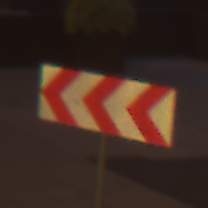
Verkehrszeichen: RichtungstafelnInKurvenGrossRechts
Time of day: Night
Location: Outdoor (Urban)
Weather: PartlyCloudy
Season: NotSpecified
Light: Artificial